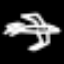
Label: airplane